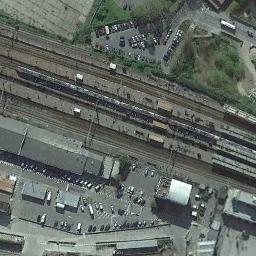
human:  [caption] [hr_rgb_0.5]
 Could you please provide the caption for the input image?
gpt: These railways are flanked by some parking lots and some trains are on the railways .

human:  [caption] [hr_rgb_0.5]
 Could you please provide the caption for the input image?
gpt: The railway is next to some houses and parking lot .

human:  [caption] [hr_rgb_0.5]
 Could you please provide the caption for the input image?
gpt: There are two trains passing by in the picture .

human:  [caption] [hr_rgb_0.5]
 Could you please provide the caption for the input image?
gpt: Many buildings of different shapes and sizes are beside the railway .

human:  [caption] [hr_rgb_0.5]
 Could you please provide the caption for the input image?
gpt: There are some buildings and many cars beside the railway .